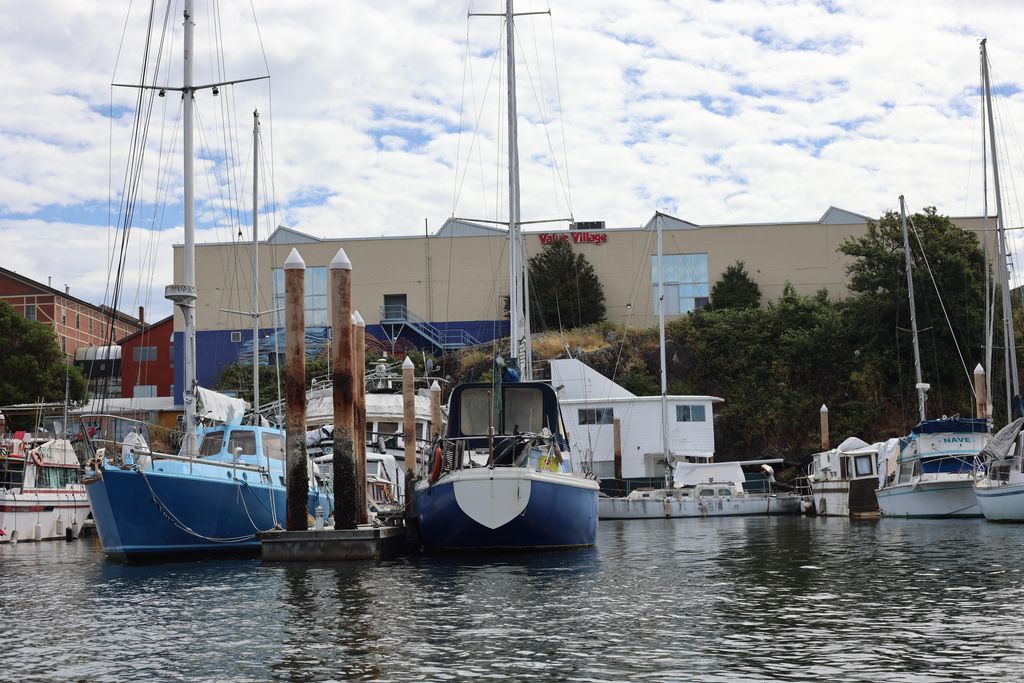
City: victoria